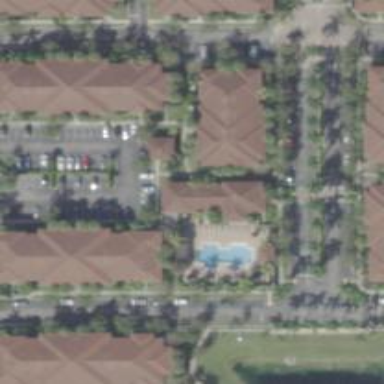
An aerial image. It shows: Swimming pool located in leisure land.